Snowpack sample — Buffalo Mountain, Silverthorne, Colorado, USA (1/25/25, 10:11 AM MST)
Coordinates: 39.6222, -106.1139
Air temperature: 22 °F
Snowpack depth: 110 cm
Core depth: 20 cm
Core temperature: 48.2 °F
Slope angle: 12°, slope face: 102°
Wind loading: high
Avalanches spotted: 0
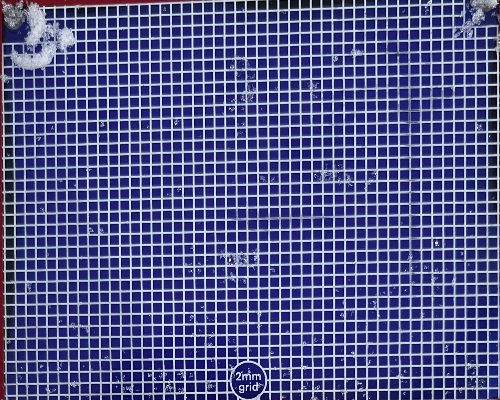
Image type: profile
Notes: No avalanches nearby, collected on the outskirts of a fire break 15 meters from the treeline, on way to Buffalo and Red Mountain